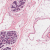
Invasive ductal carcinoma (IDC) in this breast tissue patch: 0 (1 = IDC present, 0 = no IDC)